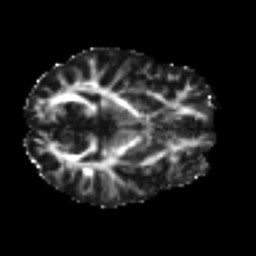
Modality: FA
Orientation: axial
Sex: female
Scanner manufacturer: ge
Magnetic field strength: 3 T
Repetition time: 7 s
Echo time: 0.08 s